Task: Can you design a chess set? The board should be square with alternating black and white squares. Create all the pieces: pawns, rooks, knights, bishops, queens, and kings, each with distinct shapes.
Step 1664:
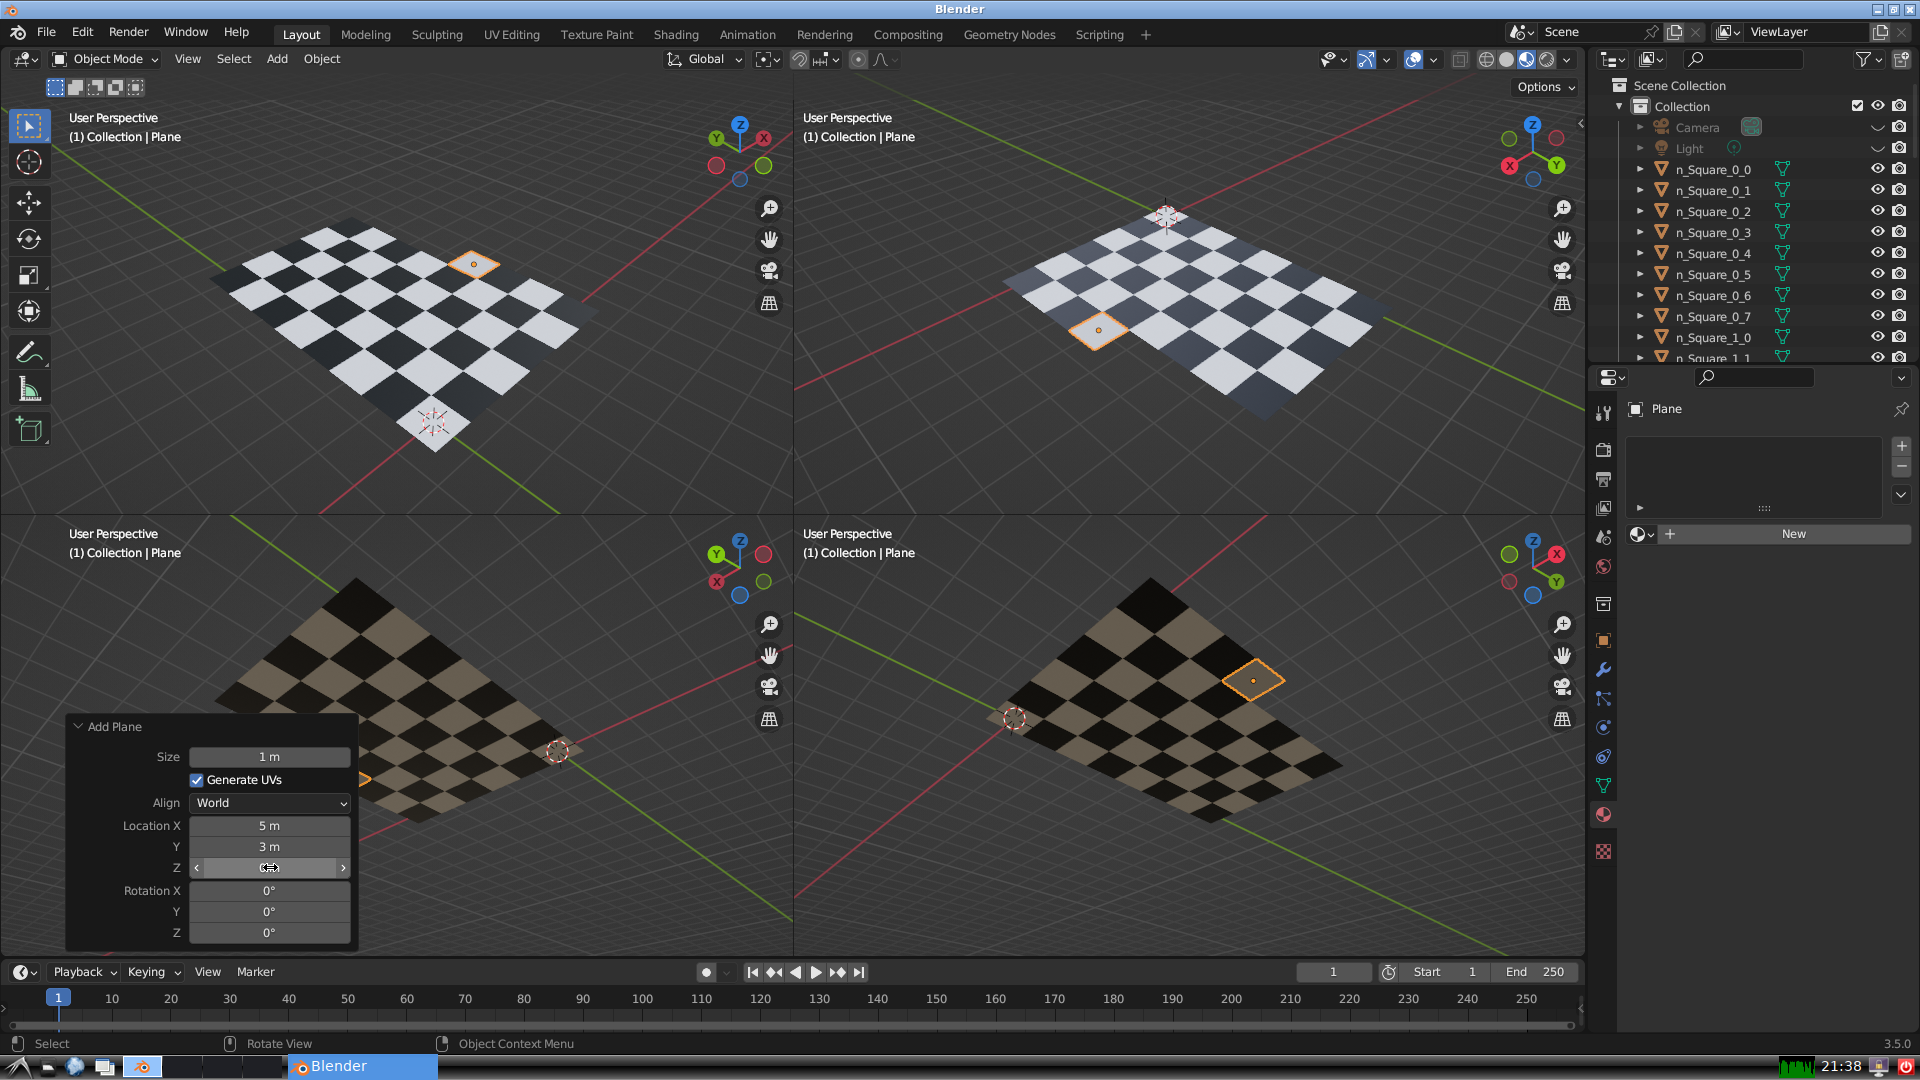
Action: click: no